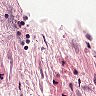
Metastatic tissue present: no